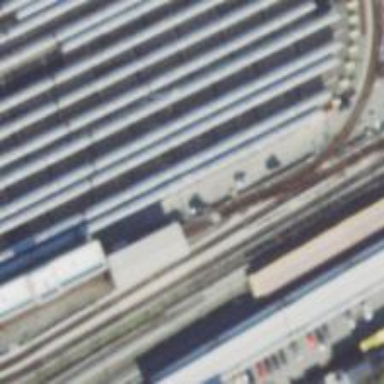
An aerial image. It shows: Building passage tunnel under electrified rail in service yard.